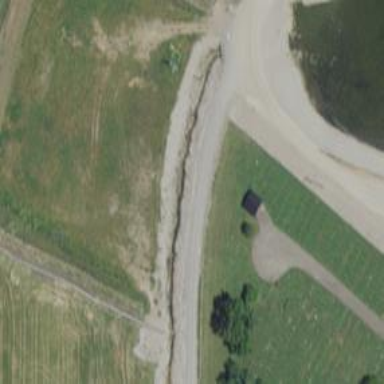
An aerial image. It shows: Driveway road on embankment levee.